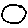
Label: circle